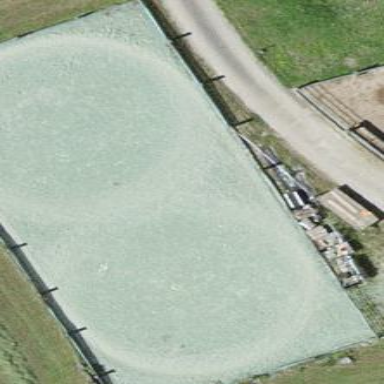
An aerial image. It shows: Equestrian pitch for leisure land sports.